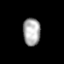
Tissue: prostate
Cell type: T cells
Senescence score: 0.2147
Nuclear area (px): 475
Mean DAPI intensity: 169.189